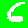
Digit: 6